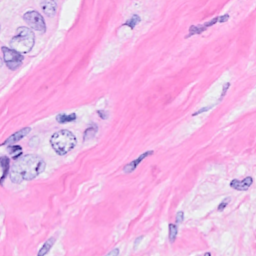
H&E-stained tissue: Breast